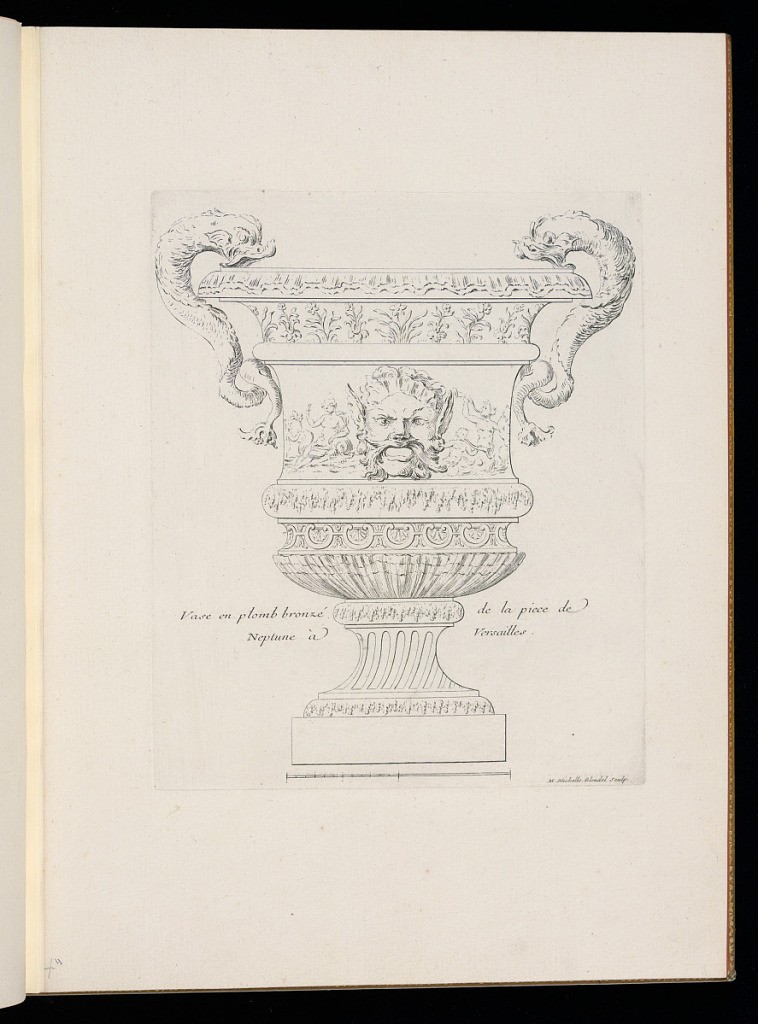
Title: Vase en plomb bronzé de la piece de Neptune à Versailles
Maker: Marie Michelle Blondel, French, active mid 18th century
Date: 1744–56
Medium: Etching on laid paper
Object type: Print
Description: Design for a vase from Neptune's Fountain at Versailles. The handles are in the shape of dolphins with a wave motif around the rim, and a frieze of flowers below. The body of the vase is decorated with an open-mouthed mascaron and figures. Below are shell, c-scroll, wave and gadroon ornament. The description is lettered on either side of the foot, with a scale below. The plate is signed.